Question: I can't see what code called the line being executed at runtime using the debugger.

How do I step into the methods that called the code being exectued themselves?
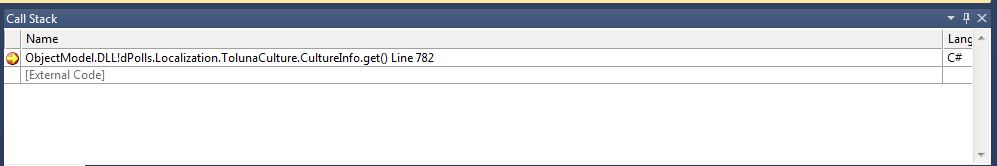
Answer: Try the following
- -